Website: walmart
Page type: address-validator
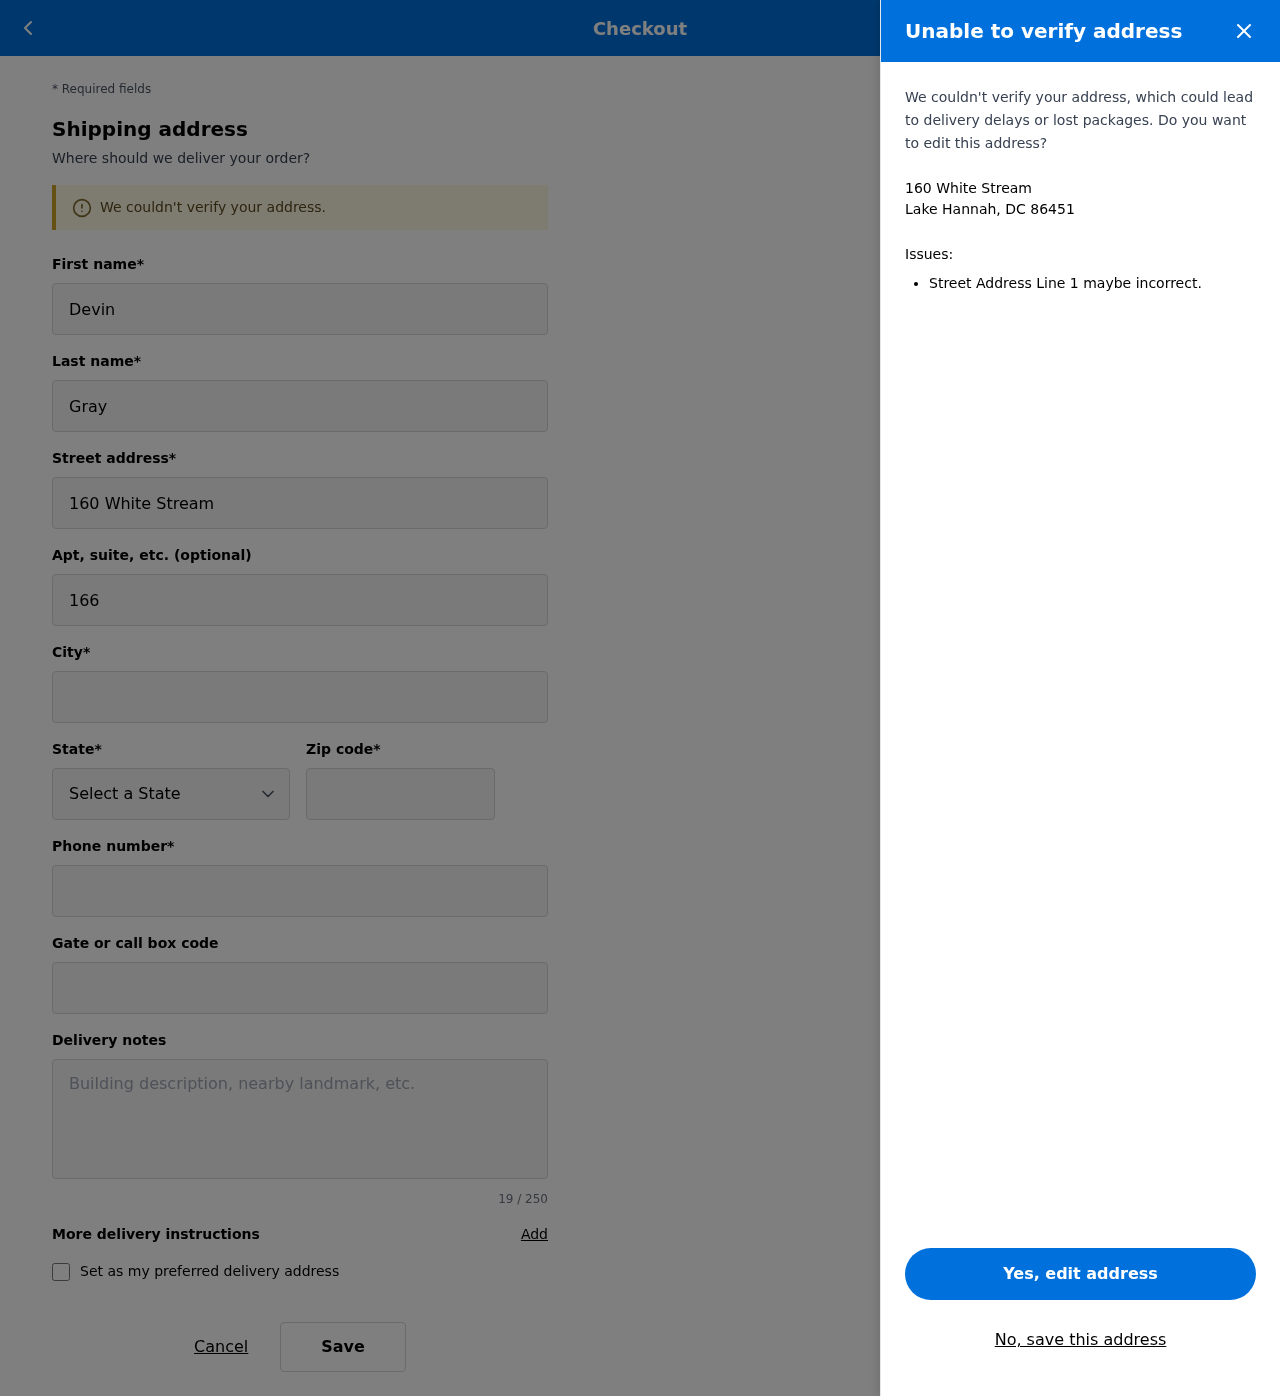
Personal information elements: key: PII_CITY_STATE_ZIP
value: Lake Hannah, DC 86451
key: PII_DELIVERY_INSTRUCTIONS
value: Leave at front door
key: PII_STATE_ABBR
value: DC
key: PII_STREET
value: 160 White Stream
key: PII_FIRSTNAME
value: Devin
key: PII_LASTNAME
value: Gray
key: PII_STREET2
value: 16623 Cheryl Plaza
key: PII_CITY
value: Lake Hannah
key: PII_POSTCODE
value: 86451
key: PII_PHONE
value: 9219736286
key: PII_SECURITY_CODE
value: AR05